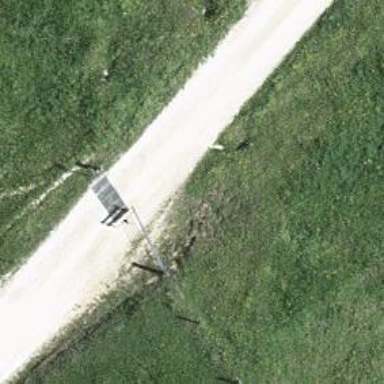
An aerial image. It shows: Cattle grid barrier.